Снаряд разрывается в некоторой точке траектории на два осколка. На рисунке, выполненном в определенном масштабе, крестиками отмечены положения снаряда и одного из осколков через последовательные равные промежутки времени.
Найдите положение второго осколка в соответствующие моменты времени, если известно, что он находится в точке $B$ в тот момент, когда первый осколок находится в точке $A$. Стрелкой на рисунке показано направление ускорения свободного падения.
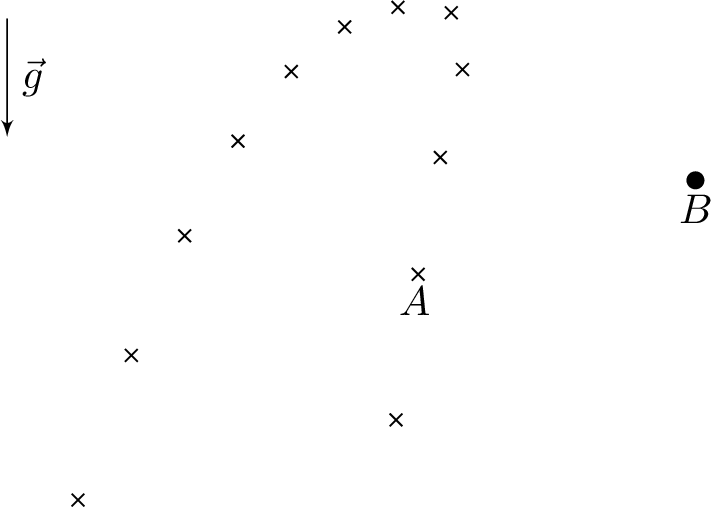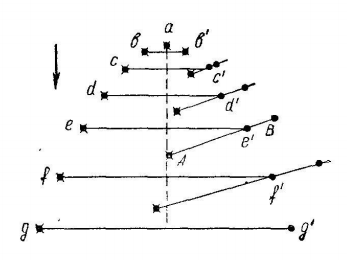
Темы:
T, Механика, Кинематика, Всероссийские, Стробоскоп